Question: I searched about autocapitalisation of a word in Swift on internet as well as on this site. I found the solutions but the solution is working for me. can you help me with this?
I have set capitalisation property of through text box property. screenshot is as follows:

I did the same thing through program also as follows, but nothing works for me:
'''
txtabc.autocapitalizationType = UITextAutocapitalizationType.Words;
'''
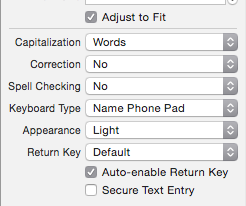
Answer: You have set your keyboard type as Name Phone Pad, which does not support auto-capitalization.
From <URL>:
> Some keyboard types do not support auto-capitalization. Specifically, this option is ignored if the value in the keyboardType property is set to UIKeyboardTypeNumberPad, UIKeyboardTypePhonePad, or .
You could try with some other keyboard types and it should work properly.